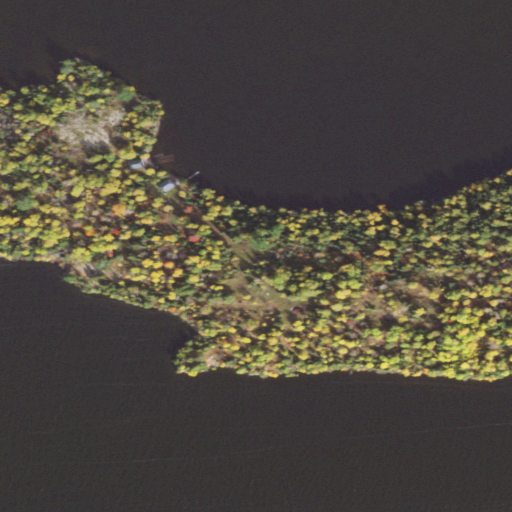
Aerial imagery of island in Minnesota named Birch Island containing open water, mixed forest, evergreen forest, open development, and grassland